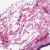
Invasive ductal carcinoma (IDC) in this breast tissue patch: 0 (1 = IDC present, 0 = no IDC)